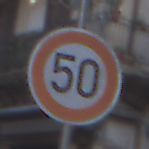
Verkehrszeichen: Geschwindigkeit50
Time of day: SunriseSunset
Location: Outdoor (Urban)
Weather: PartlyCloudy
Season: NotSpecified
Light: Natural